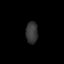
Tissue: prostate
Cell type: T cells
Senescence score: 0.3615
Nuclear area (px): 257
Mean DAPI intensity: 54.249